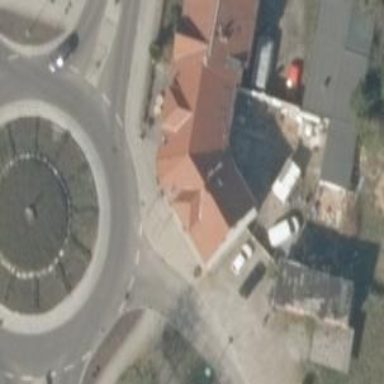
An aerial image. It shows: Fast food restaurant building.